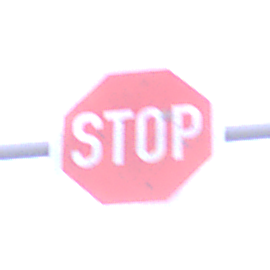
Verkehrszeichen: Stop
Umgebung: Outdoor, Nature
Tageszeit: Dusk
Wetter: Clear
Licht: Natural
Jahreszeit: NotSpecified
Kontrast: LowContrast